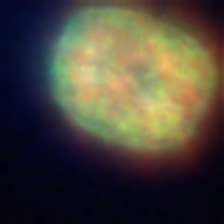
Taxon: Centric
Group: Diatoms